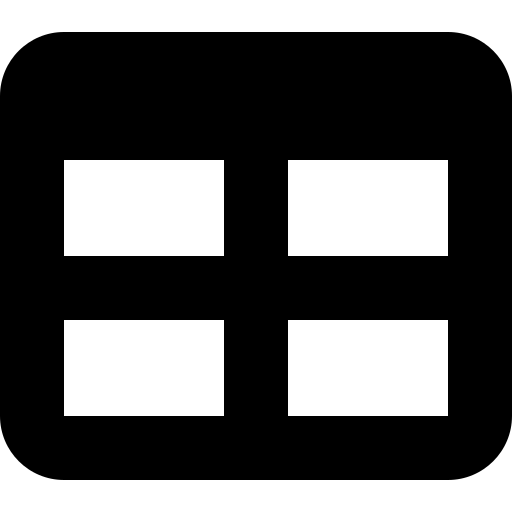
Tags: icon, FontAwesome, fa-icon, solid, table